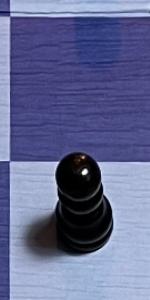
Label: Pawn_Black